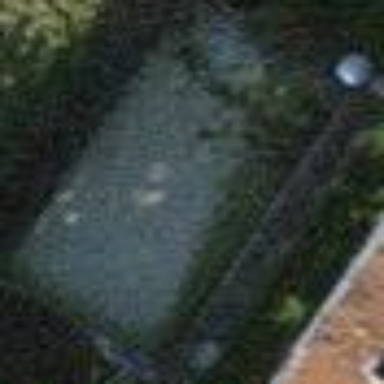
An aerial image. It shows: Swimming pool located in leisure land.